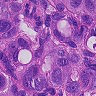
Metastatic tissue present: yes